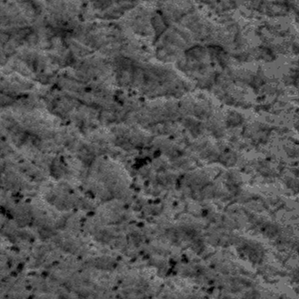
Label: frost